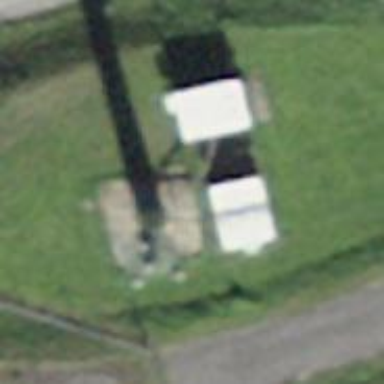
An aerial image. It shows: Mast tower used for communication.